Interaction volume radius: 5 \u00c5
Interaction volume height: 30 \u00c5
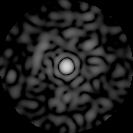
Disorder parameter: 0.8191